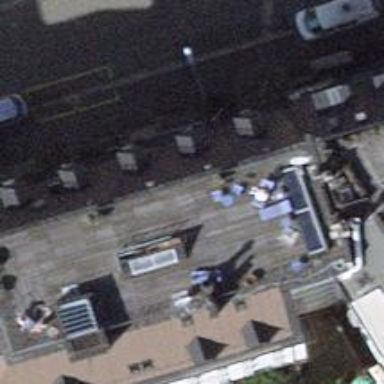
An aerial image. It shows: Hotel building.